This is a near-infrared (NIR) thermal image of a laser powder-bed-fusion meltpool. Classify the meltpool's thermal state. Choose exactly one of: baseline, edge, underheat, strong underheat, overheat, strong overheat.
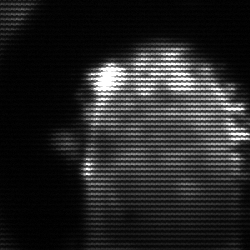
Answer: baseline